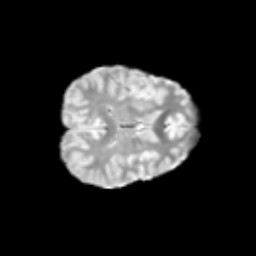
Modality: T2w
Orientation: axial
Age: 12
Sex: female
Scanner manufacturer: siemens
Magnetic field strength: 3 T
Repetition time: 3.8 s
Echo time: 0.07 s